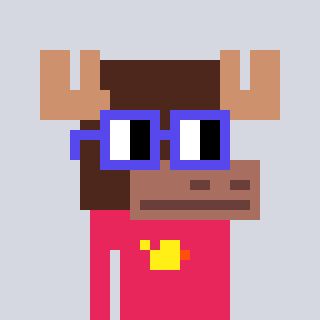
a pixel art character with square blue glasses, a moose-shaped head and a redpinkish-colored body on a cool background